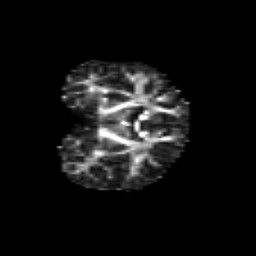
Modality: FA
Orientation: coronal
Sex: female
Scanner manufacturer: siemens
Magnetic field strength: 3 T
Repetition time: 5 s
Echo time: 0.071 s